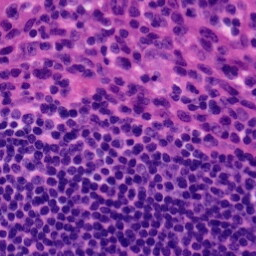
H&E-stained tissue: Tonsil